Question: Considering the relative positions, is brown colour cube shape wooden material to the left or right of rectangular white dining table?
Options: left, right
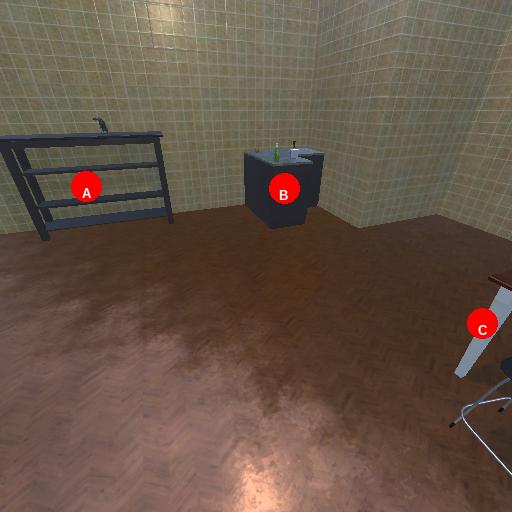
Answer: left